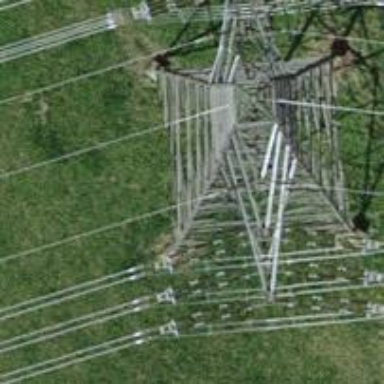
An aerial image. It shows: Power tower.